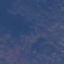
Land use / land cover class: HerbaceousVegetation